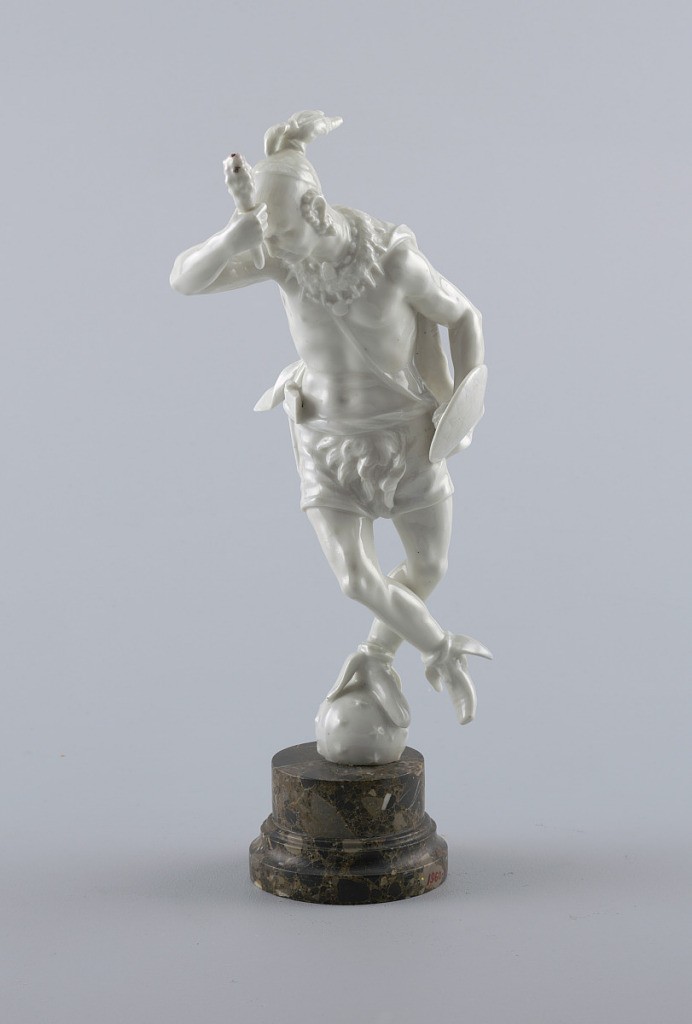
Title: Figure of a "Dancing Indian"
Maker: Capodimonte Porcelain Manufactory, Italian, 1743 – 1759
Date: mid- 18th century
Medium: hard paste porcelain, marble (plinth)
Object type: figure
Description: A dancing Native American in undecorated porcelain. He holds a club in his right hand and a shield in the left, and stands with one foot on a globe. Marble plinth.